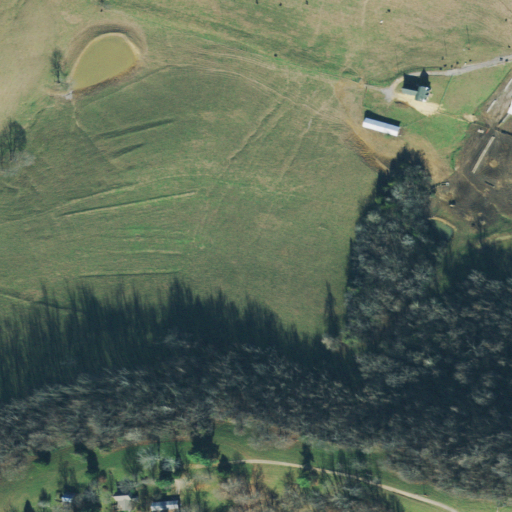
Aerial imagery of ridge(s) in Tennessee named Elk Ridge containing pasture, deciduous forest, mixed forest, and open development